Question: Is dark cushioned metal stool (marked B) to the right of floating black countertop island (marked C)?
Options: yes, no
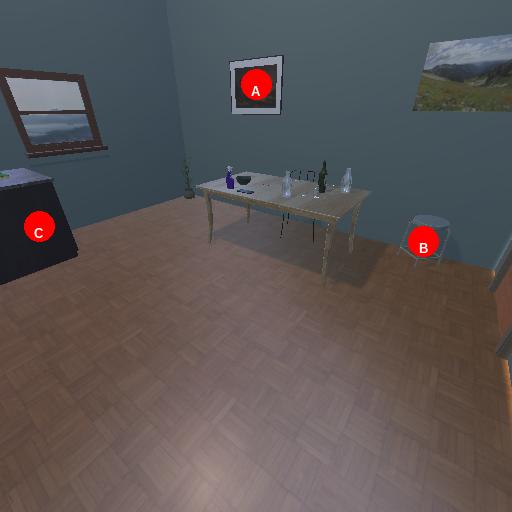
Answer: yes